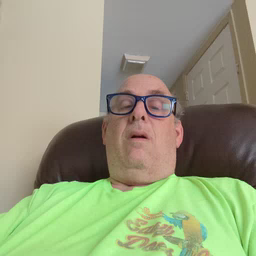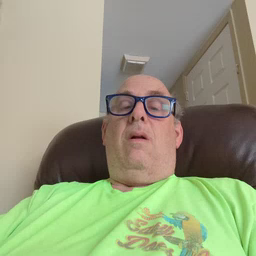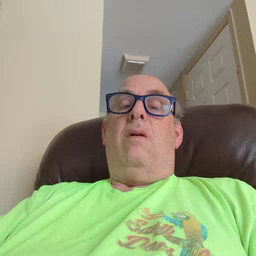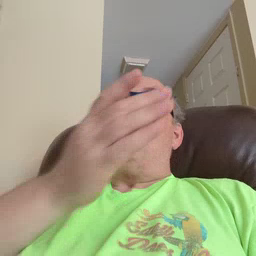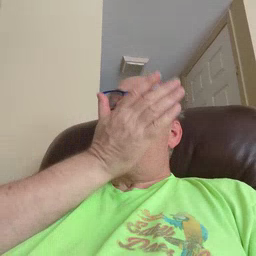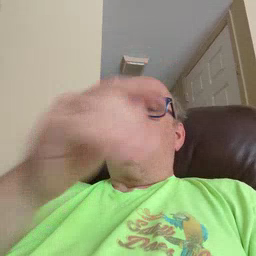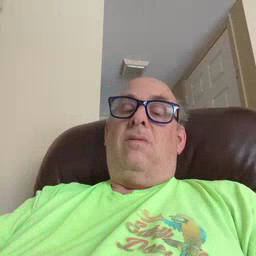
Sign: grass